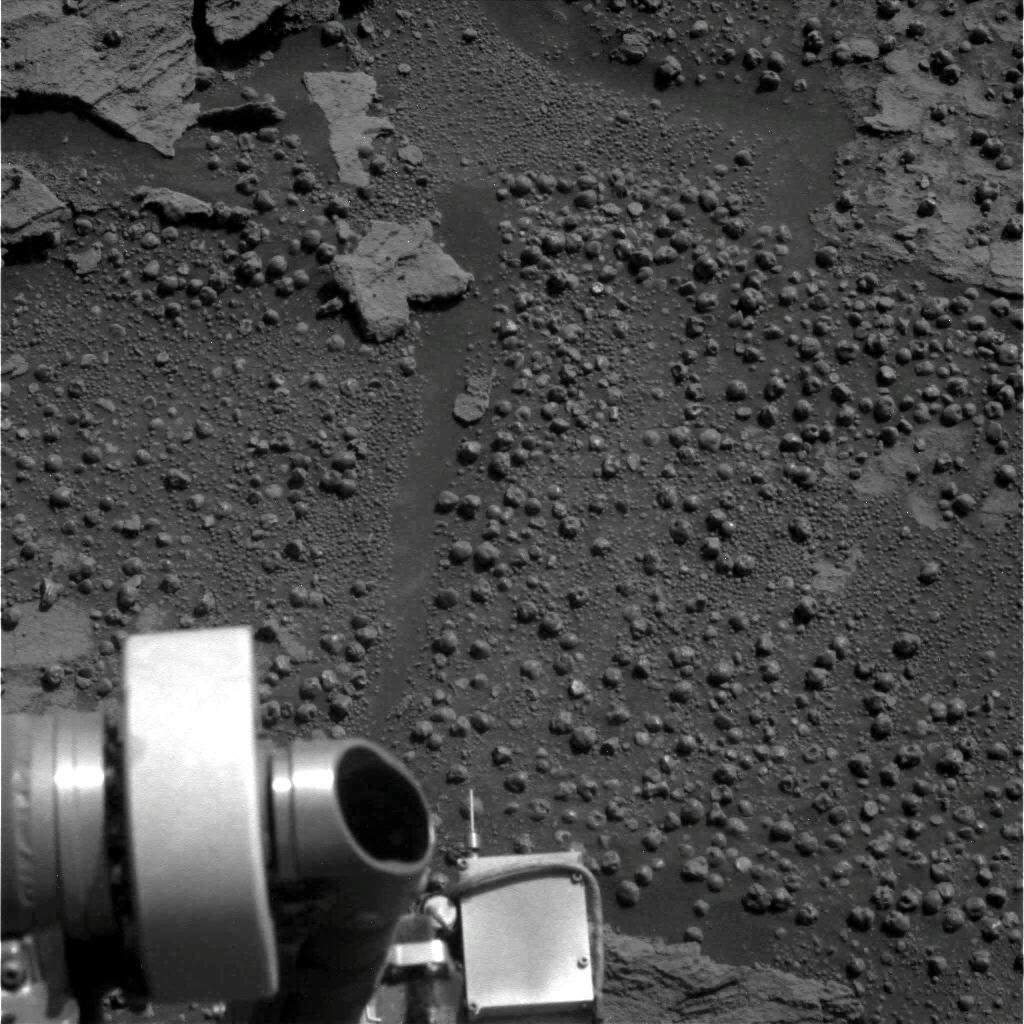
Terrain classes present: Background, Bedrock, Gravel / Sand / Soil, Rock, Shadow